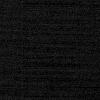
Atmospheric dust classification: dusty